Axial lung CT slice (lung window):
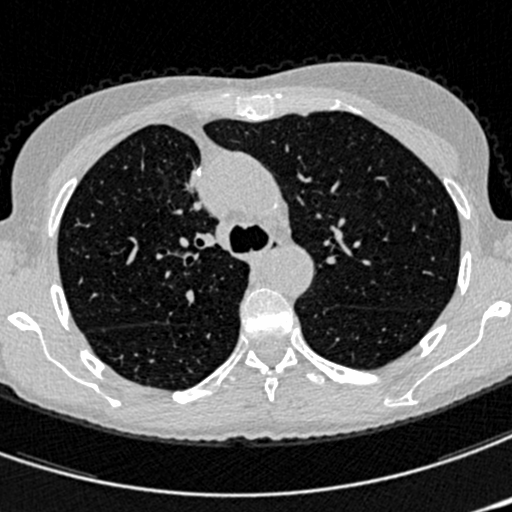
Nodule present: no